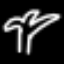
Label: palm tree